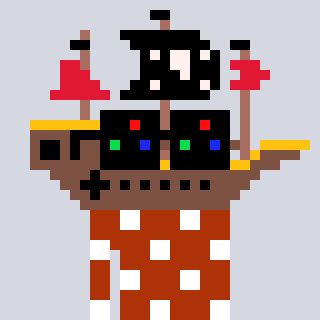
a pixel art character with square black sunglasses, a pirateship-shaped head and a hotbrown-colored body on a cool background